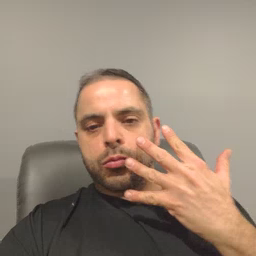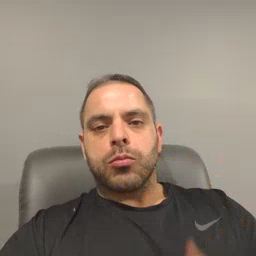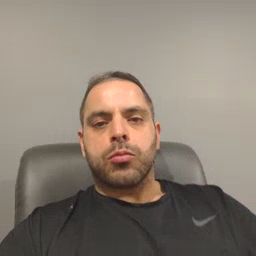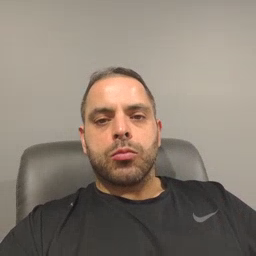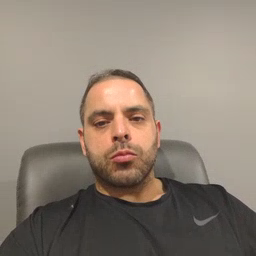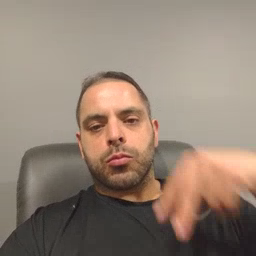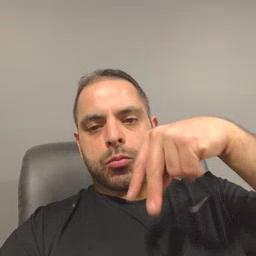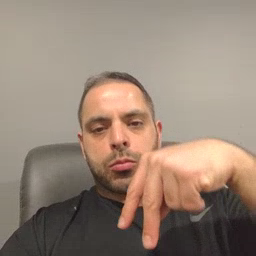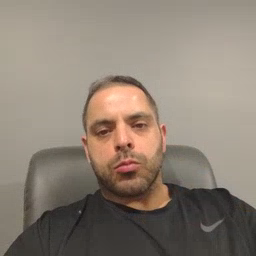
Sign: ride